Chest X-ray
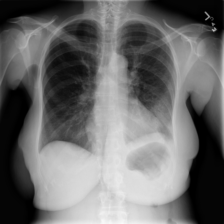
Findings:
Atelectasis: negative
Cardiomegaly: negative
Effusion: negative
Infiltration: negative
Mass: negative
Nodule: negative
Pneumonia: negative
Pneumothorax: negative
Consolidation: negative
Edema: negative
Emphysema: negative
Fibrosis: negative
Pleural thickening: negative
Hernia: negative